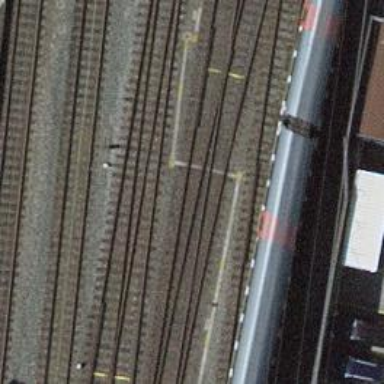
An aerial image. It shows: Single-track electrified railway with contact line.